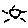
Label: sun